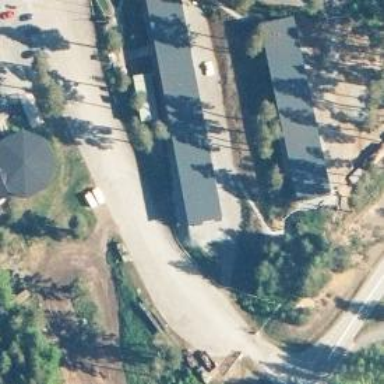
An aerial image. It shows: Historic tank.